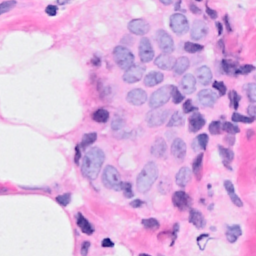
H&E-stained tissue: Breast